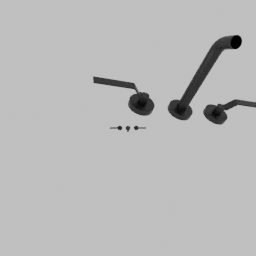
Label: appliances